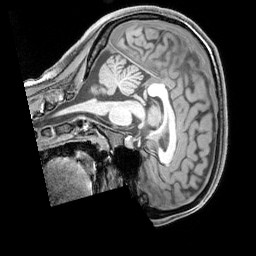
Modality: T1w
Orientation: sagittal
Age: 20
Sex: female
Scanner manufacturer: siemens
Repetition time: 2.3 s
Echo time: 0.00226 s